Interaction volume radius: 10 \u00c5
Interaction volume height: 10 \u00c5
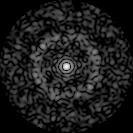
Disorder parameter: 0.8346